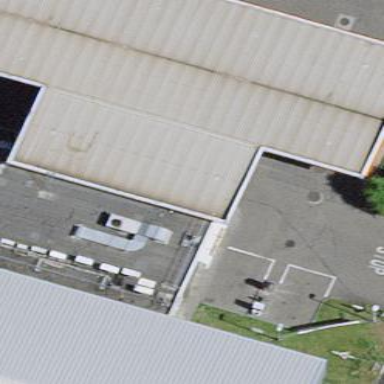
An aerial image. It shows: Roofed fuel facility.